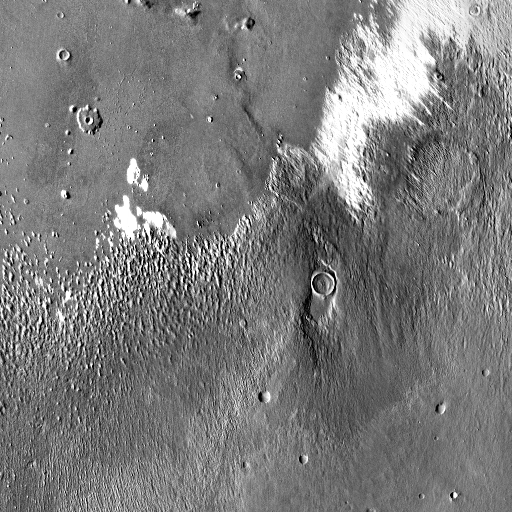
Crater classes present: Background, Other